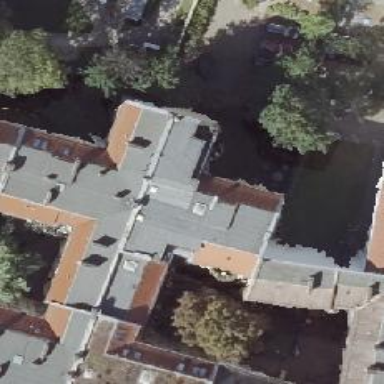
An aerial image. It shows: Unique apartment building with double saltbox roof shape.